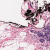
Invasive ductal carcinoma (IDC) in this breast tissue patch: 0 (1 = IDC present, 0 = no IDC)